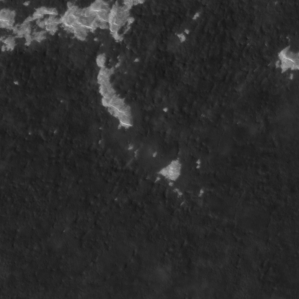
Label: non_frost